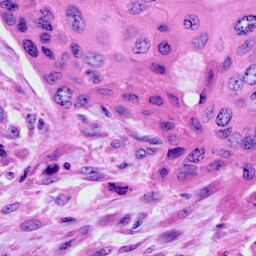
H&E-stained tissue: Cervix